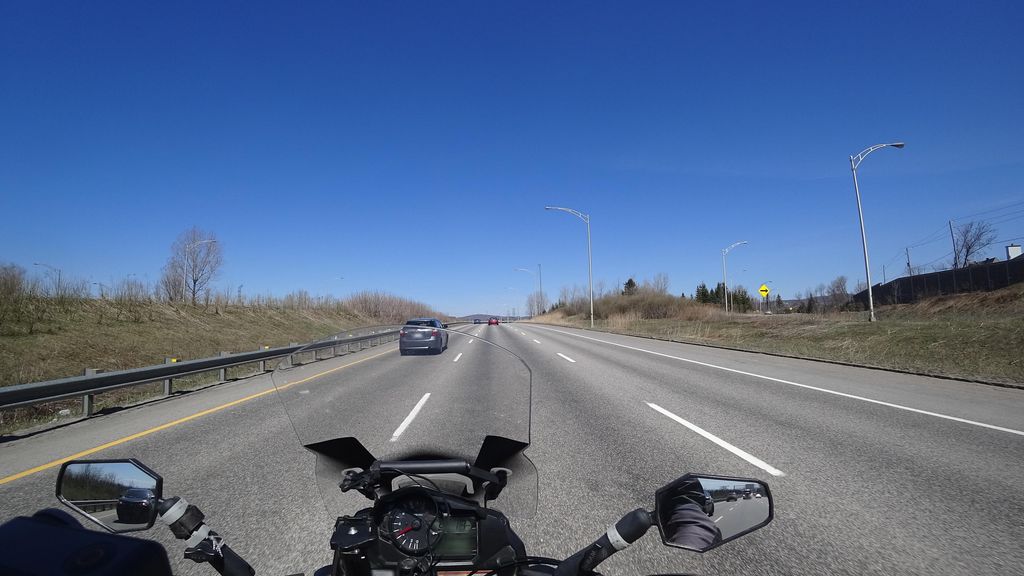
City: quebec_city